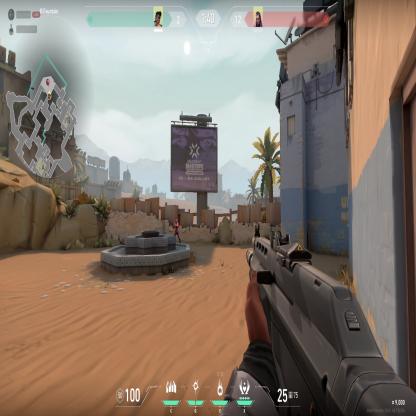
Label: enemy